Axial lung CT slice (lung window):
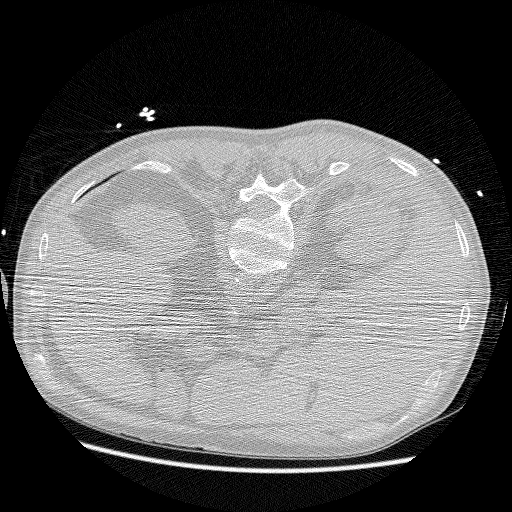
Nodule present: no